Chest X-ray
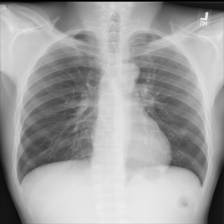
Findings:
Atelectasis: negative
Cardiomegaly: negative
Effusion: negative
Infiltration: negative
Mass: negative
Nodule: negative
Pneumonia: negative
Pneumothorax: negative
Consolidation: negative
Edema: negative
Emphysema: negative
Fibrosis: negative
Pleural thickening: negative
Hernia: negative